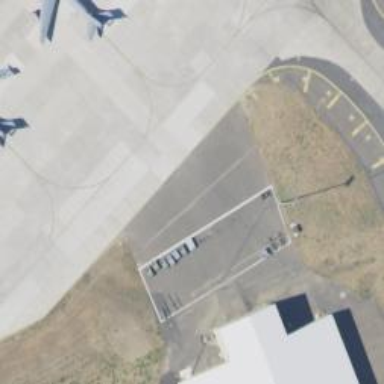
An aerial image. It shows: Image of taxiway at airport.